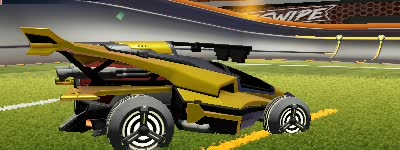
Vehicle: aftershock